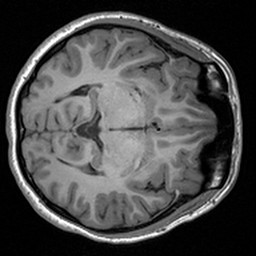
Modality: T1w
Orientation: axial
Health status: healthy
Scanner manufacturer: siemens
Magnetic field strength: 3 T
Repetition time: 1.9 s
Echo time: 0.00227 s